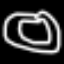
Label: donut